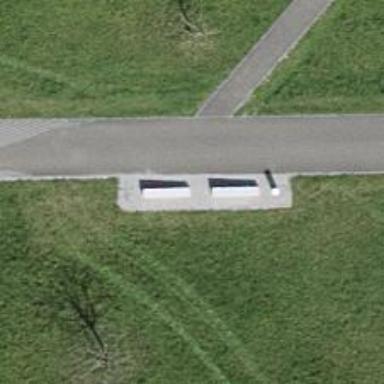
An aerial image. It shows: Concrete bench.